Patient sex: F
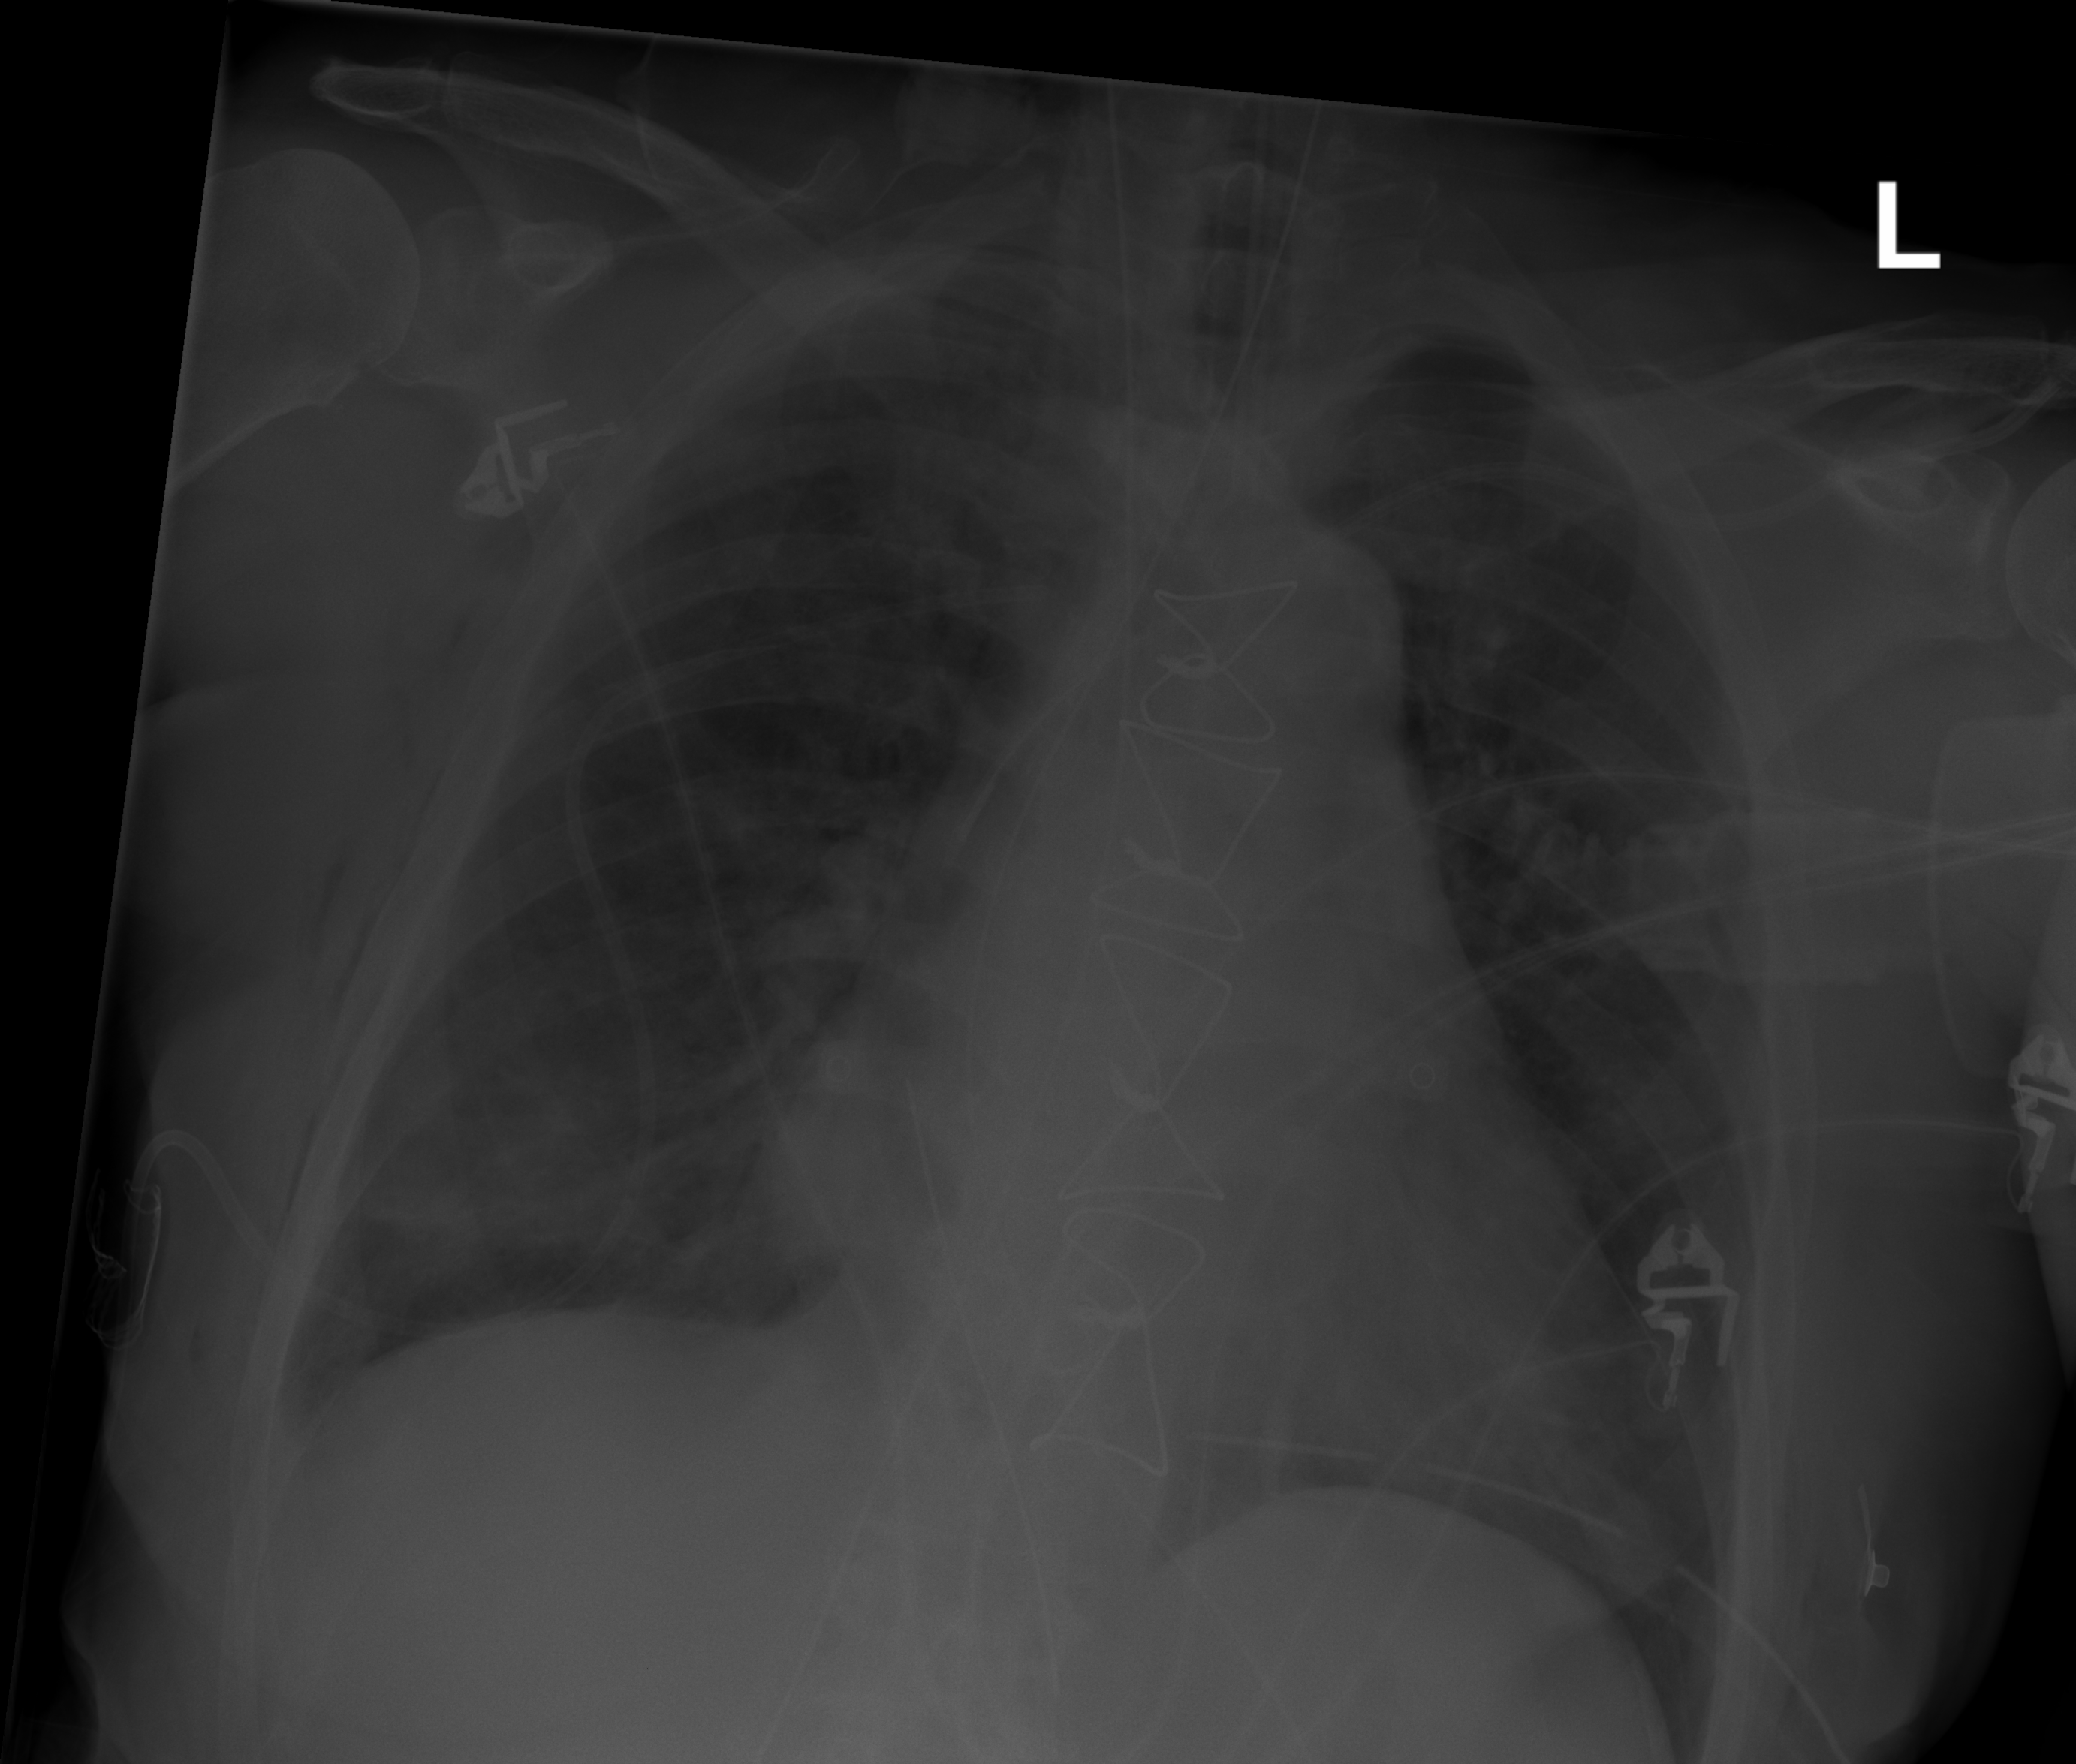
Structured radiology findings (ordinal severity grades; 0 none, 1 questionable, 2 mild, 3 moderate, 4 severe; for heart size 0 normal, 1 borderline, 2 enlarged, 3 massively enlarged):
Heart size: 2
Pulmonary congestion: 2
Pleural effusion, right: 0
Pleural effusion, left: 0
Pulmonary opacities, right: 0
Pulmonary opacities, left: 0
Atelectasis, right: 2
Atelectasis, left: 2